Interaction volume radius: 5 \u00c5
Interaction volume height: 15 \u00c5
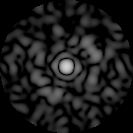
Disorder parameter: 0.8187